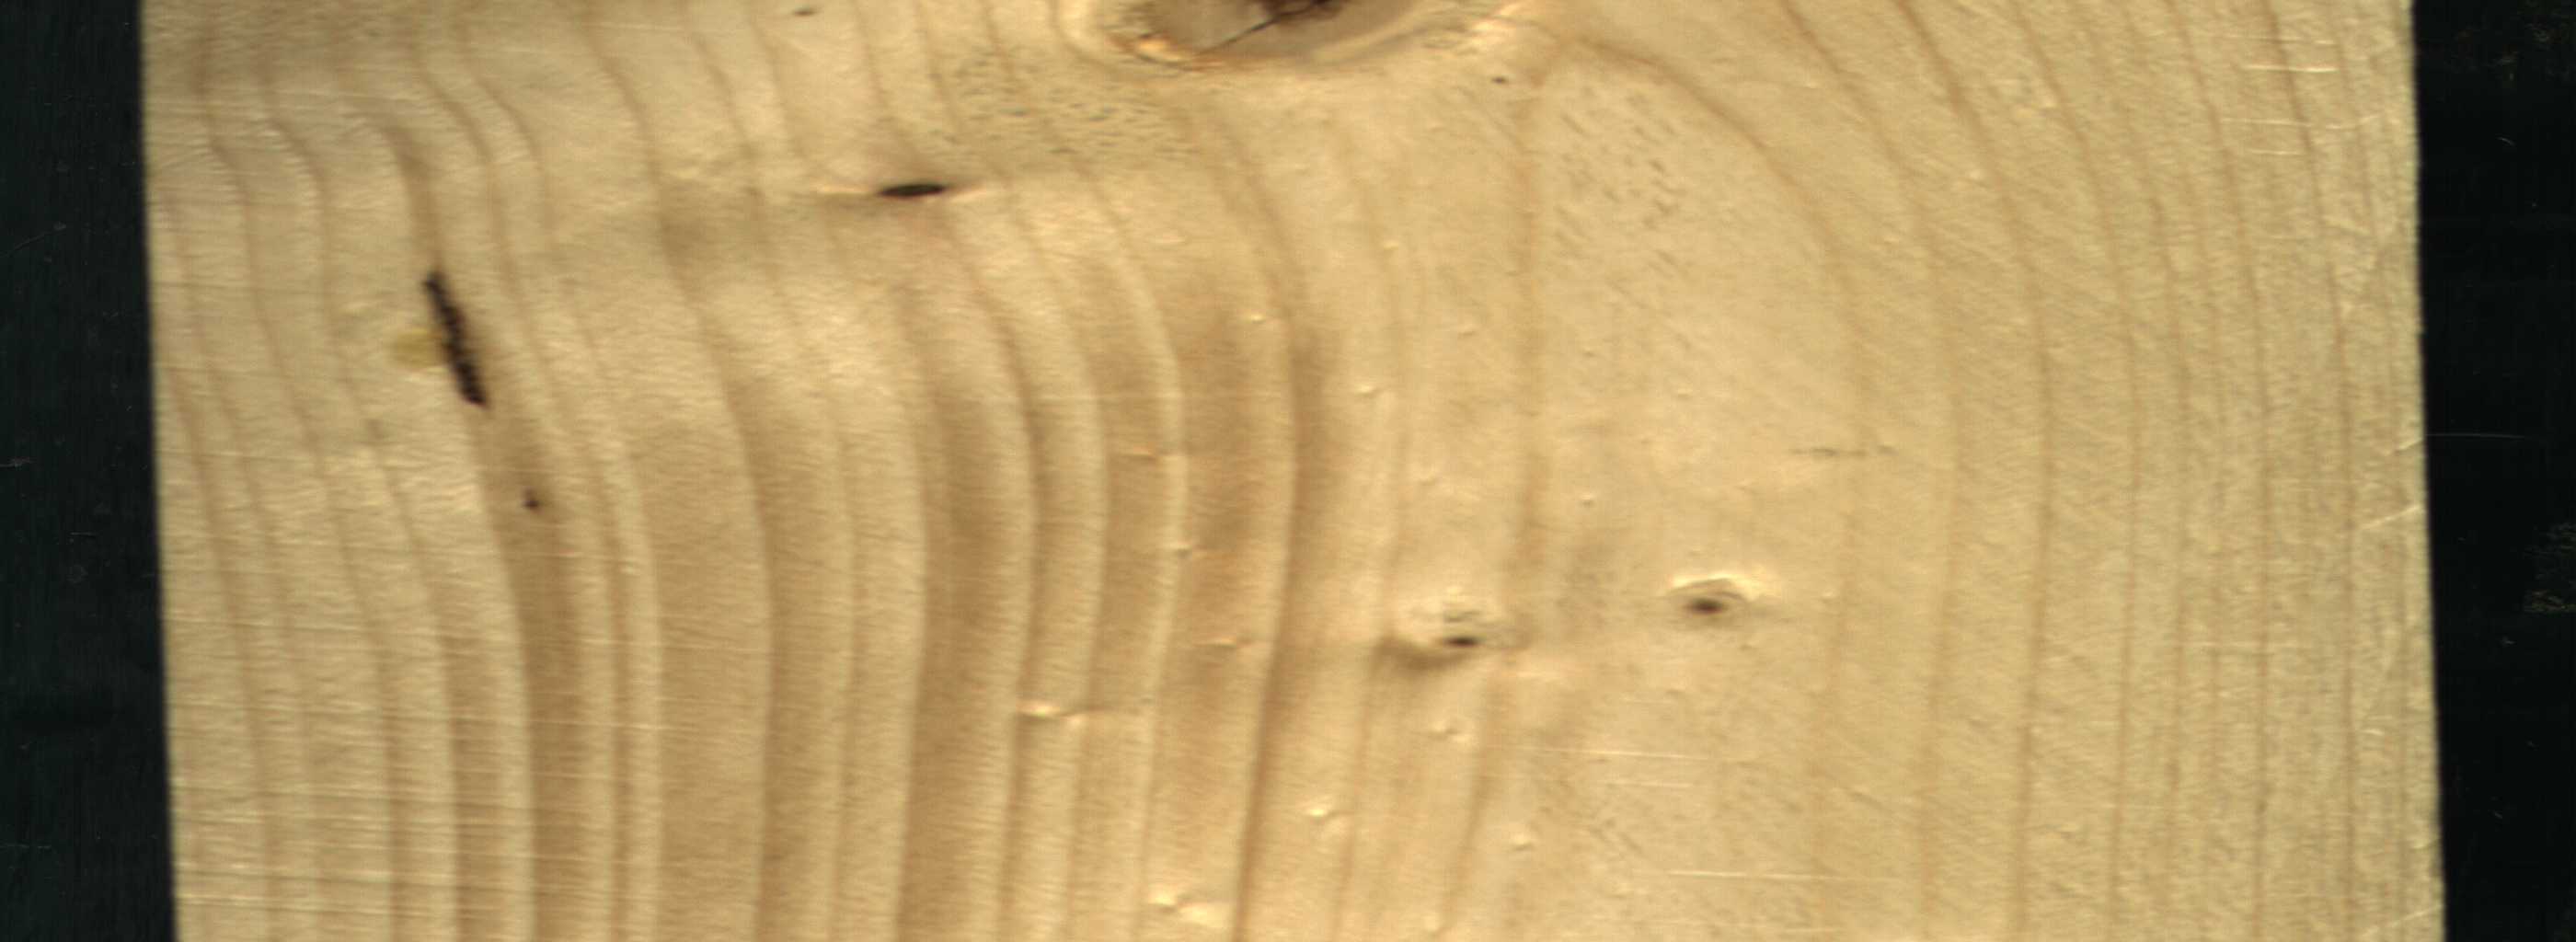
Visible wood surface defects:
resin
knot_with_crack
Dead_Knot
Live_Knot
Live_Knot